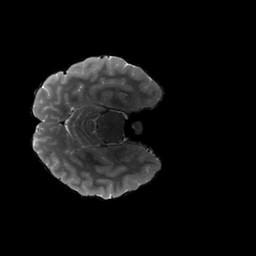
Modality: T2w
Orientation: axial
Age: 22
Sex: female
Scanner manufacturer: siemens
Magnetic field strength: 3 T
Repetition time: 3.2 s
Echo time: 0.564 s